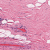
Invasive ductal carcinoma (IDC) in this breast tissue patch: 0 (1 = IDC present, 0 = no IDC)